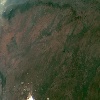
Label: land